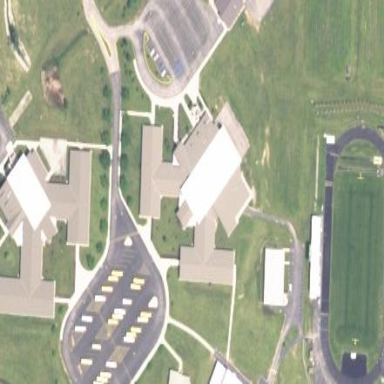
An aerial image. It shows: School building or complex.